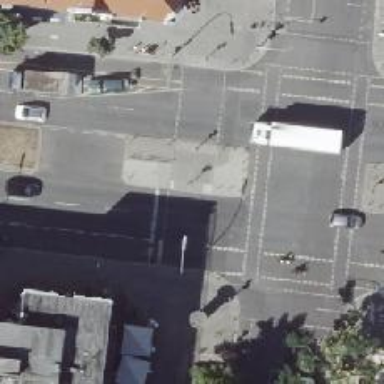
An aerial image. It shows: Footway that serves as traffic island.